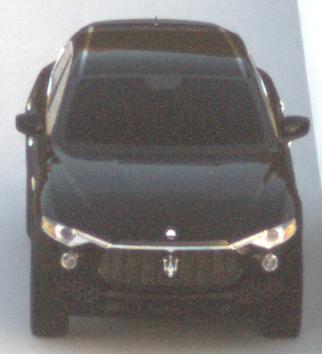
Make: Maserati
Model: Levante GT Hybrid
Detailed model: Levante
Model produced from: 2021/07
Model produced until: 2022/10
Doors: 4
Color: black
Road condition: dry road
Daytime: sunrise or sunset
Contrast: low contrast